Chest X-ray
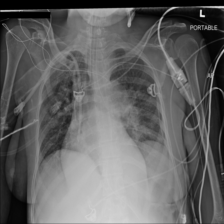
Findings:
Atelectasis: negative
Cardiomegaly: negative
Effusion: negative
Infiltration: negative
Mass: negative
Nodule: negative
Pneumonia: negative
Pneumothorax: negative
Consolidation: negative
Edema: negative
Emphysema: negative
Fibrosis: negative
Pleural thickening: negative
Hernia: negative